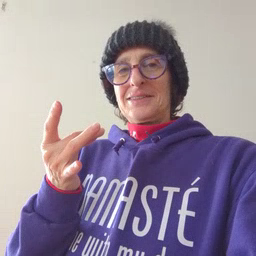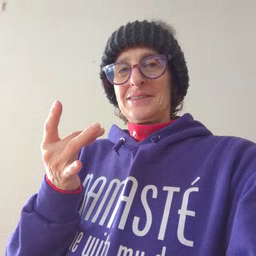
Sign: sticky